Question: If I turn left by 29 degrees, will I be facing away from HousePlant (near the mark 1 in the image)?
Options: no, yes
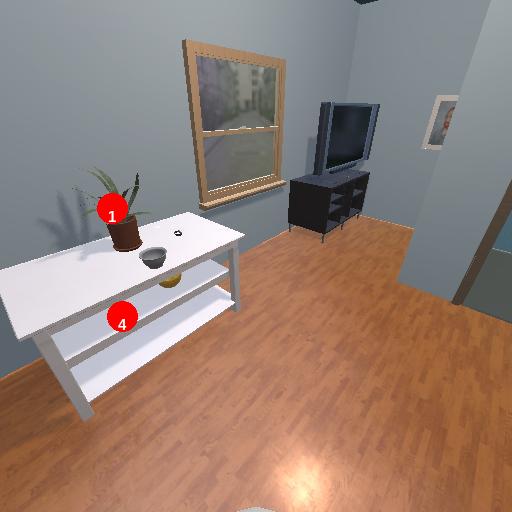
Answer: no